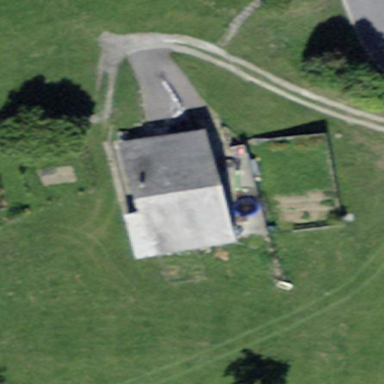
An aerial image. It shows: Farm building.